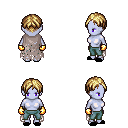
a pixel art fantasy rpg character, female body template, dark elf, purple skin, gray tattered cape, teal pants, blonde parted hairstyle, gold gloves, black slippers, four views (front, back, left, right), 2x2 character sprite sheet, small pixel art, hard edges, no anti-aliasing